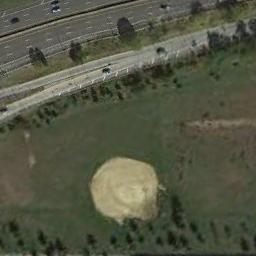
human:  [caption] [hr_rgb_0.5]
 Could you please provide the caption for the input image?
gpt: There is a baseball diamond in the middle of grass with a road passed by .

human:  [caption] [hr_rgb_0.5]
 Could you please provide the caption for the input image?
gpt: A baseball diamond on the lawn with some trees and some freeways beside .

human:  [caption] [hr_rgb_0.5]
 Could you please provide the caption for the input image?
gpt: There is a simple baseball diamond in the grass along the roads surrounded by the trees .

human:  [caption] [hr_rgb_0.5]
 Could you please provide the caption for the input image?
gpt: The picture shows three baseball fields and a row of black houses .

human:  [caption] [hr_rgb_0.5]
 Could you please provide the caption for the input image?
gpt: There are four roads next to the baseball diamond .